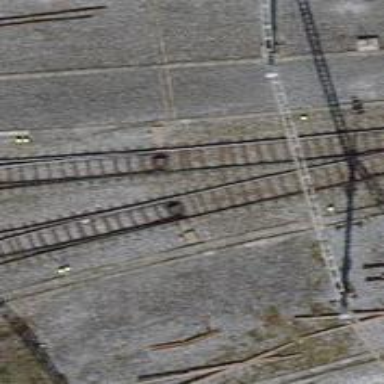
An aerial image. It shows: Railway switch.